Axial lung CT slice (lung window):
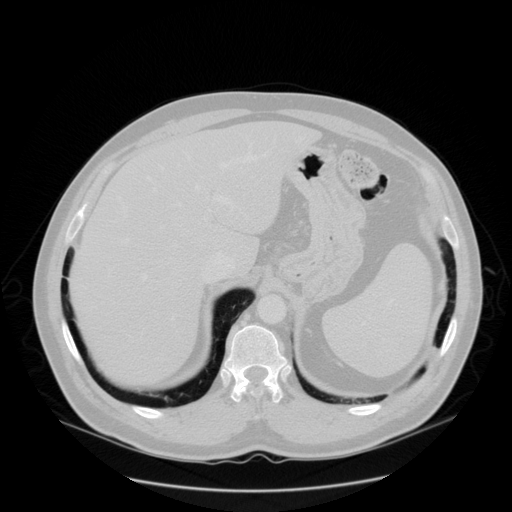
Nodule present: no